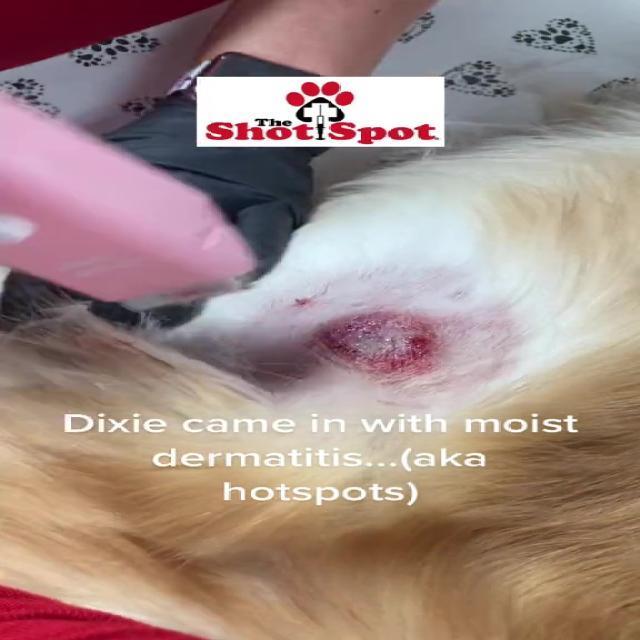
Canine dermatitis — inflammation of the skin presenting with erythema, pruritus, papules, and excoriation. May be allergic, contact, or atopic in origin.